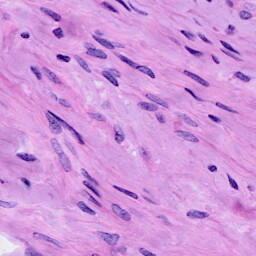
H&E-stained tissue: Cervix